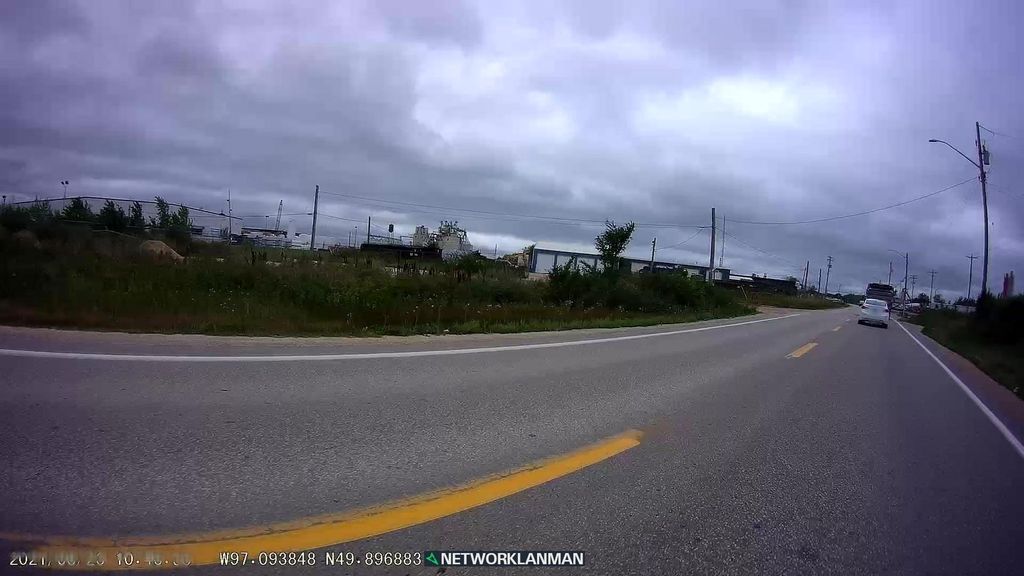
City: winnipeg